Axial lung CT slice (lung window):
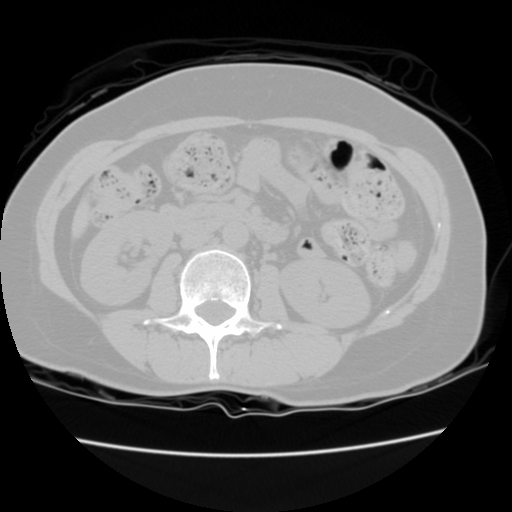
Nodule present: no